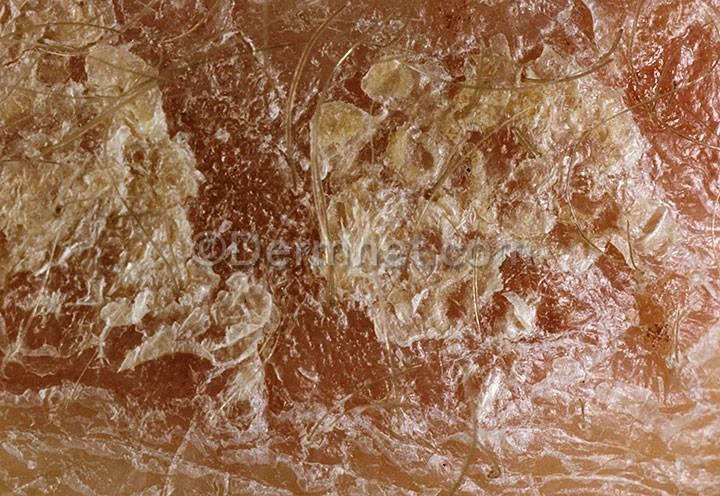
Disease: Psoriasis pictures Lichen Planus and related diseases